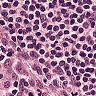
Metastatic tissue present: no